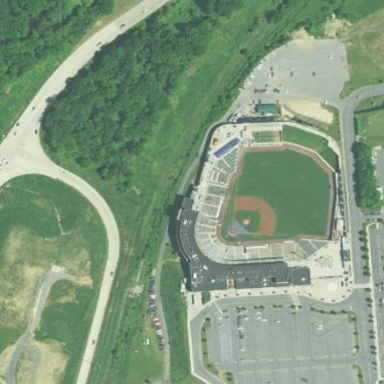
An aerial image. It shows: Stadium used for baseball.